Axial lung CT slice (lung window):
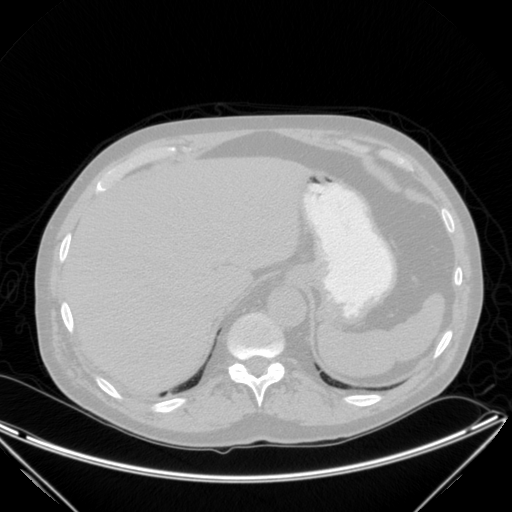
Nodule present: no